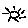
Label: sun